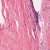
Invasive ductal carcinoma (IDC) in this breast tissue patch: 0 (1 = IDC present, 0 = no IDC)